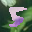
Label: 5